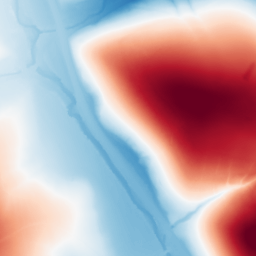
Category: trend_removal
Decomposition family: polynomial_high
Decomposition parameters: degree: 4
Upsampling method: quartic
Upsampling parameters: scale: 2
Upsampling scale: 2